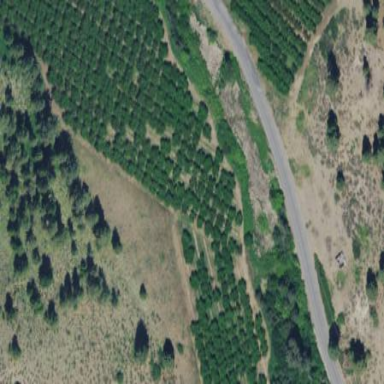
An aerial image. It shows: Orchard.